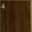
Piece: xx